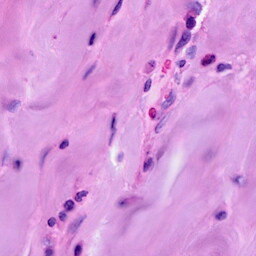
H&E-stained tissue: Breast